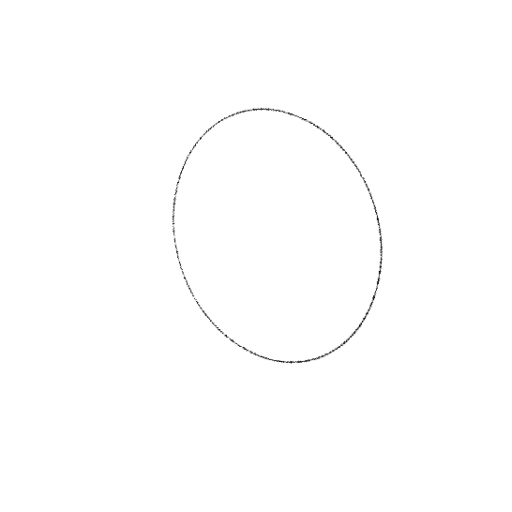
Crossing number: 0